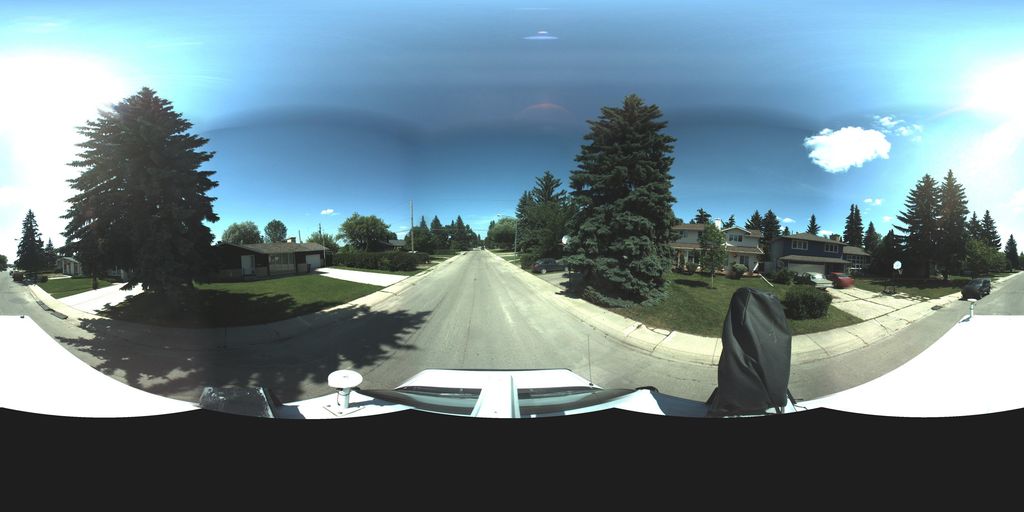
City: saskatoon